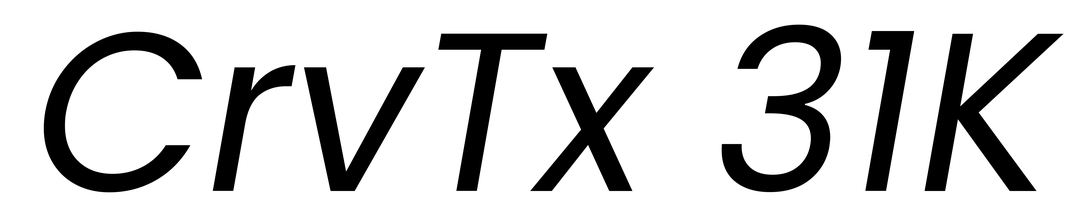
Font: Poppins-Italic